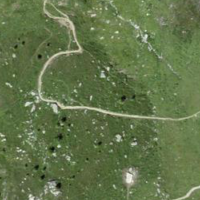
EUNIS habitat code: 26
Species observed at this site:
Rhododendron ferrugineum